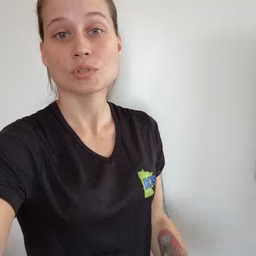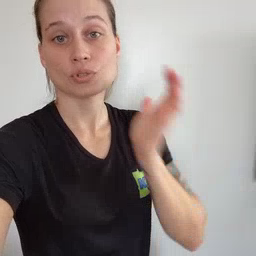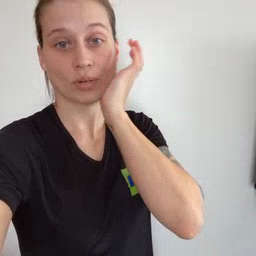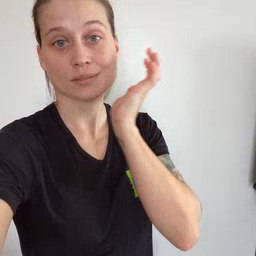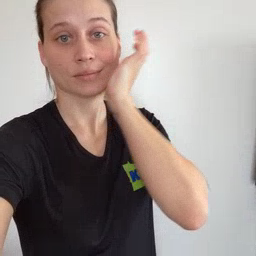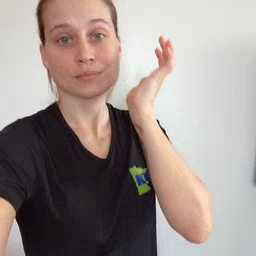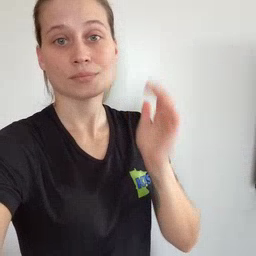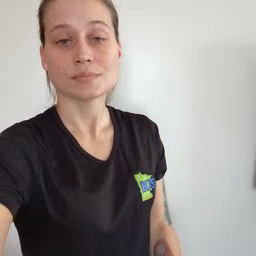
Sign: grass